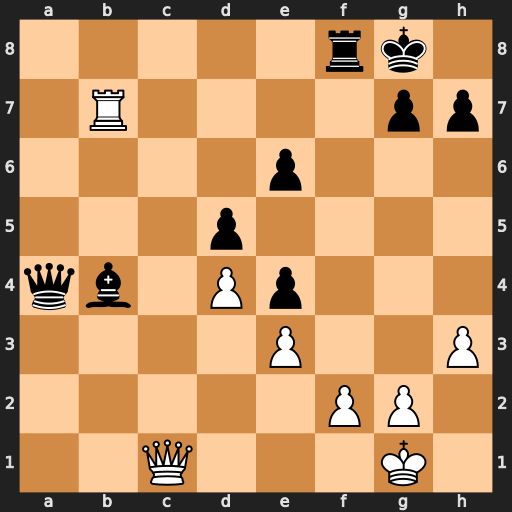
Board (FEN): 5rk1/1R4pp/4p3/3p4/qb1Pp3/4P2P/5PP1/2Q3K1
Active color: w
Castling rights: -
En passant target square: -
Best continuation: Qc7 Qd1+ Kh2 Bd6+ Qxd6